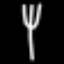
Label: fork